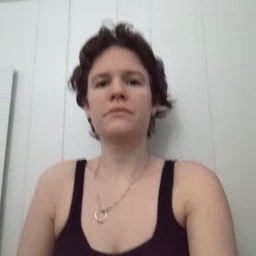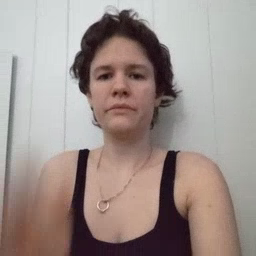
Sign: will